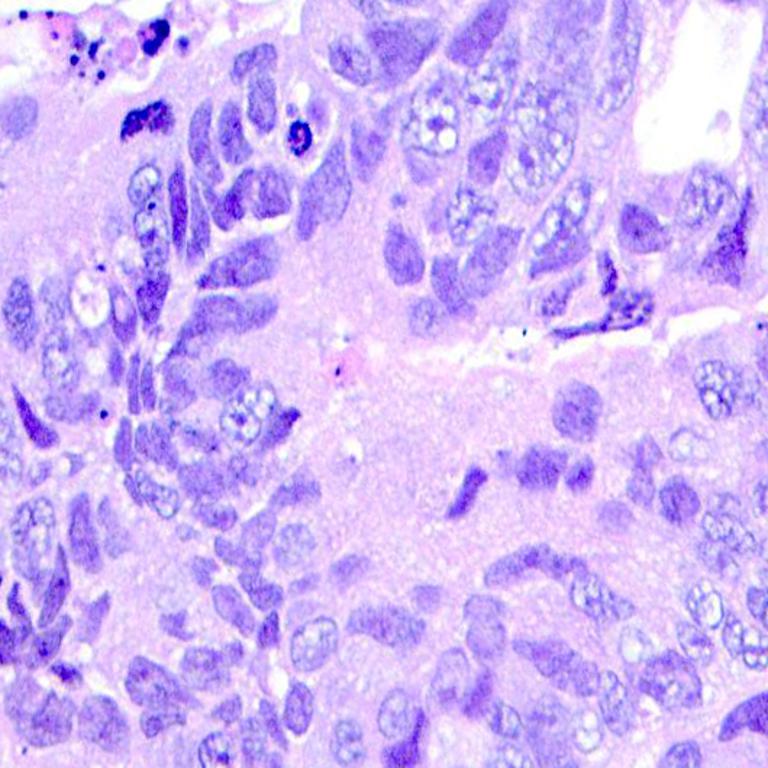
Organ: colon
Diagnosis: adenocarcinomas